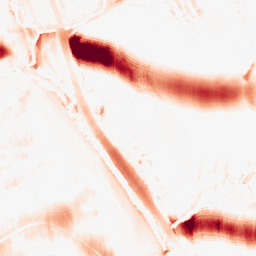
Category: morphological
Decomposition family: morphological_ellipse
Decomposition parameters: operation: opening
width: 50
height: 20
Upsampling method: regularized
Upsampling parameters: scale: 4
lambda_reg: 0.01
Upsampling scale: 4